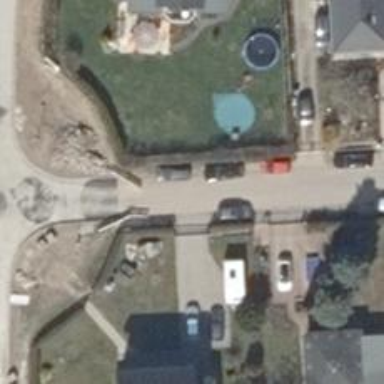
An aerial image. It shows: Driveway leading to service road.